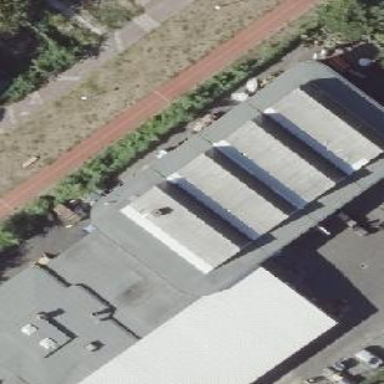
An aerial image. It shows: Part of building.